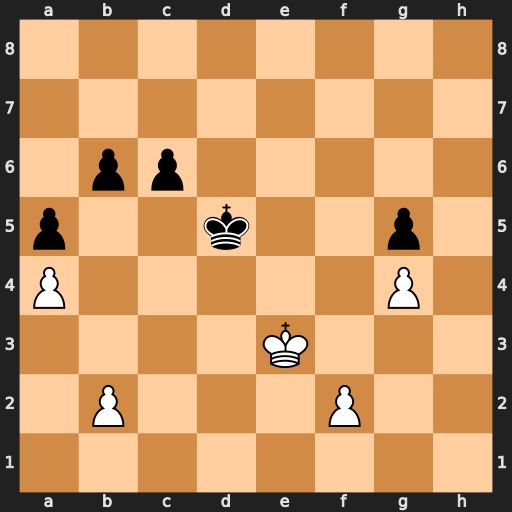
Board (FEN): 8/8/1pp5/p2k2p1/P5P1/4K3/1P3P2/8
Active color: w
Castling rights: -
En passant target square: -
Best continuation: f4 gxf4+ Kxf4